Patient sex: M
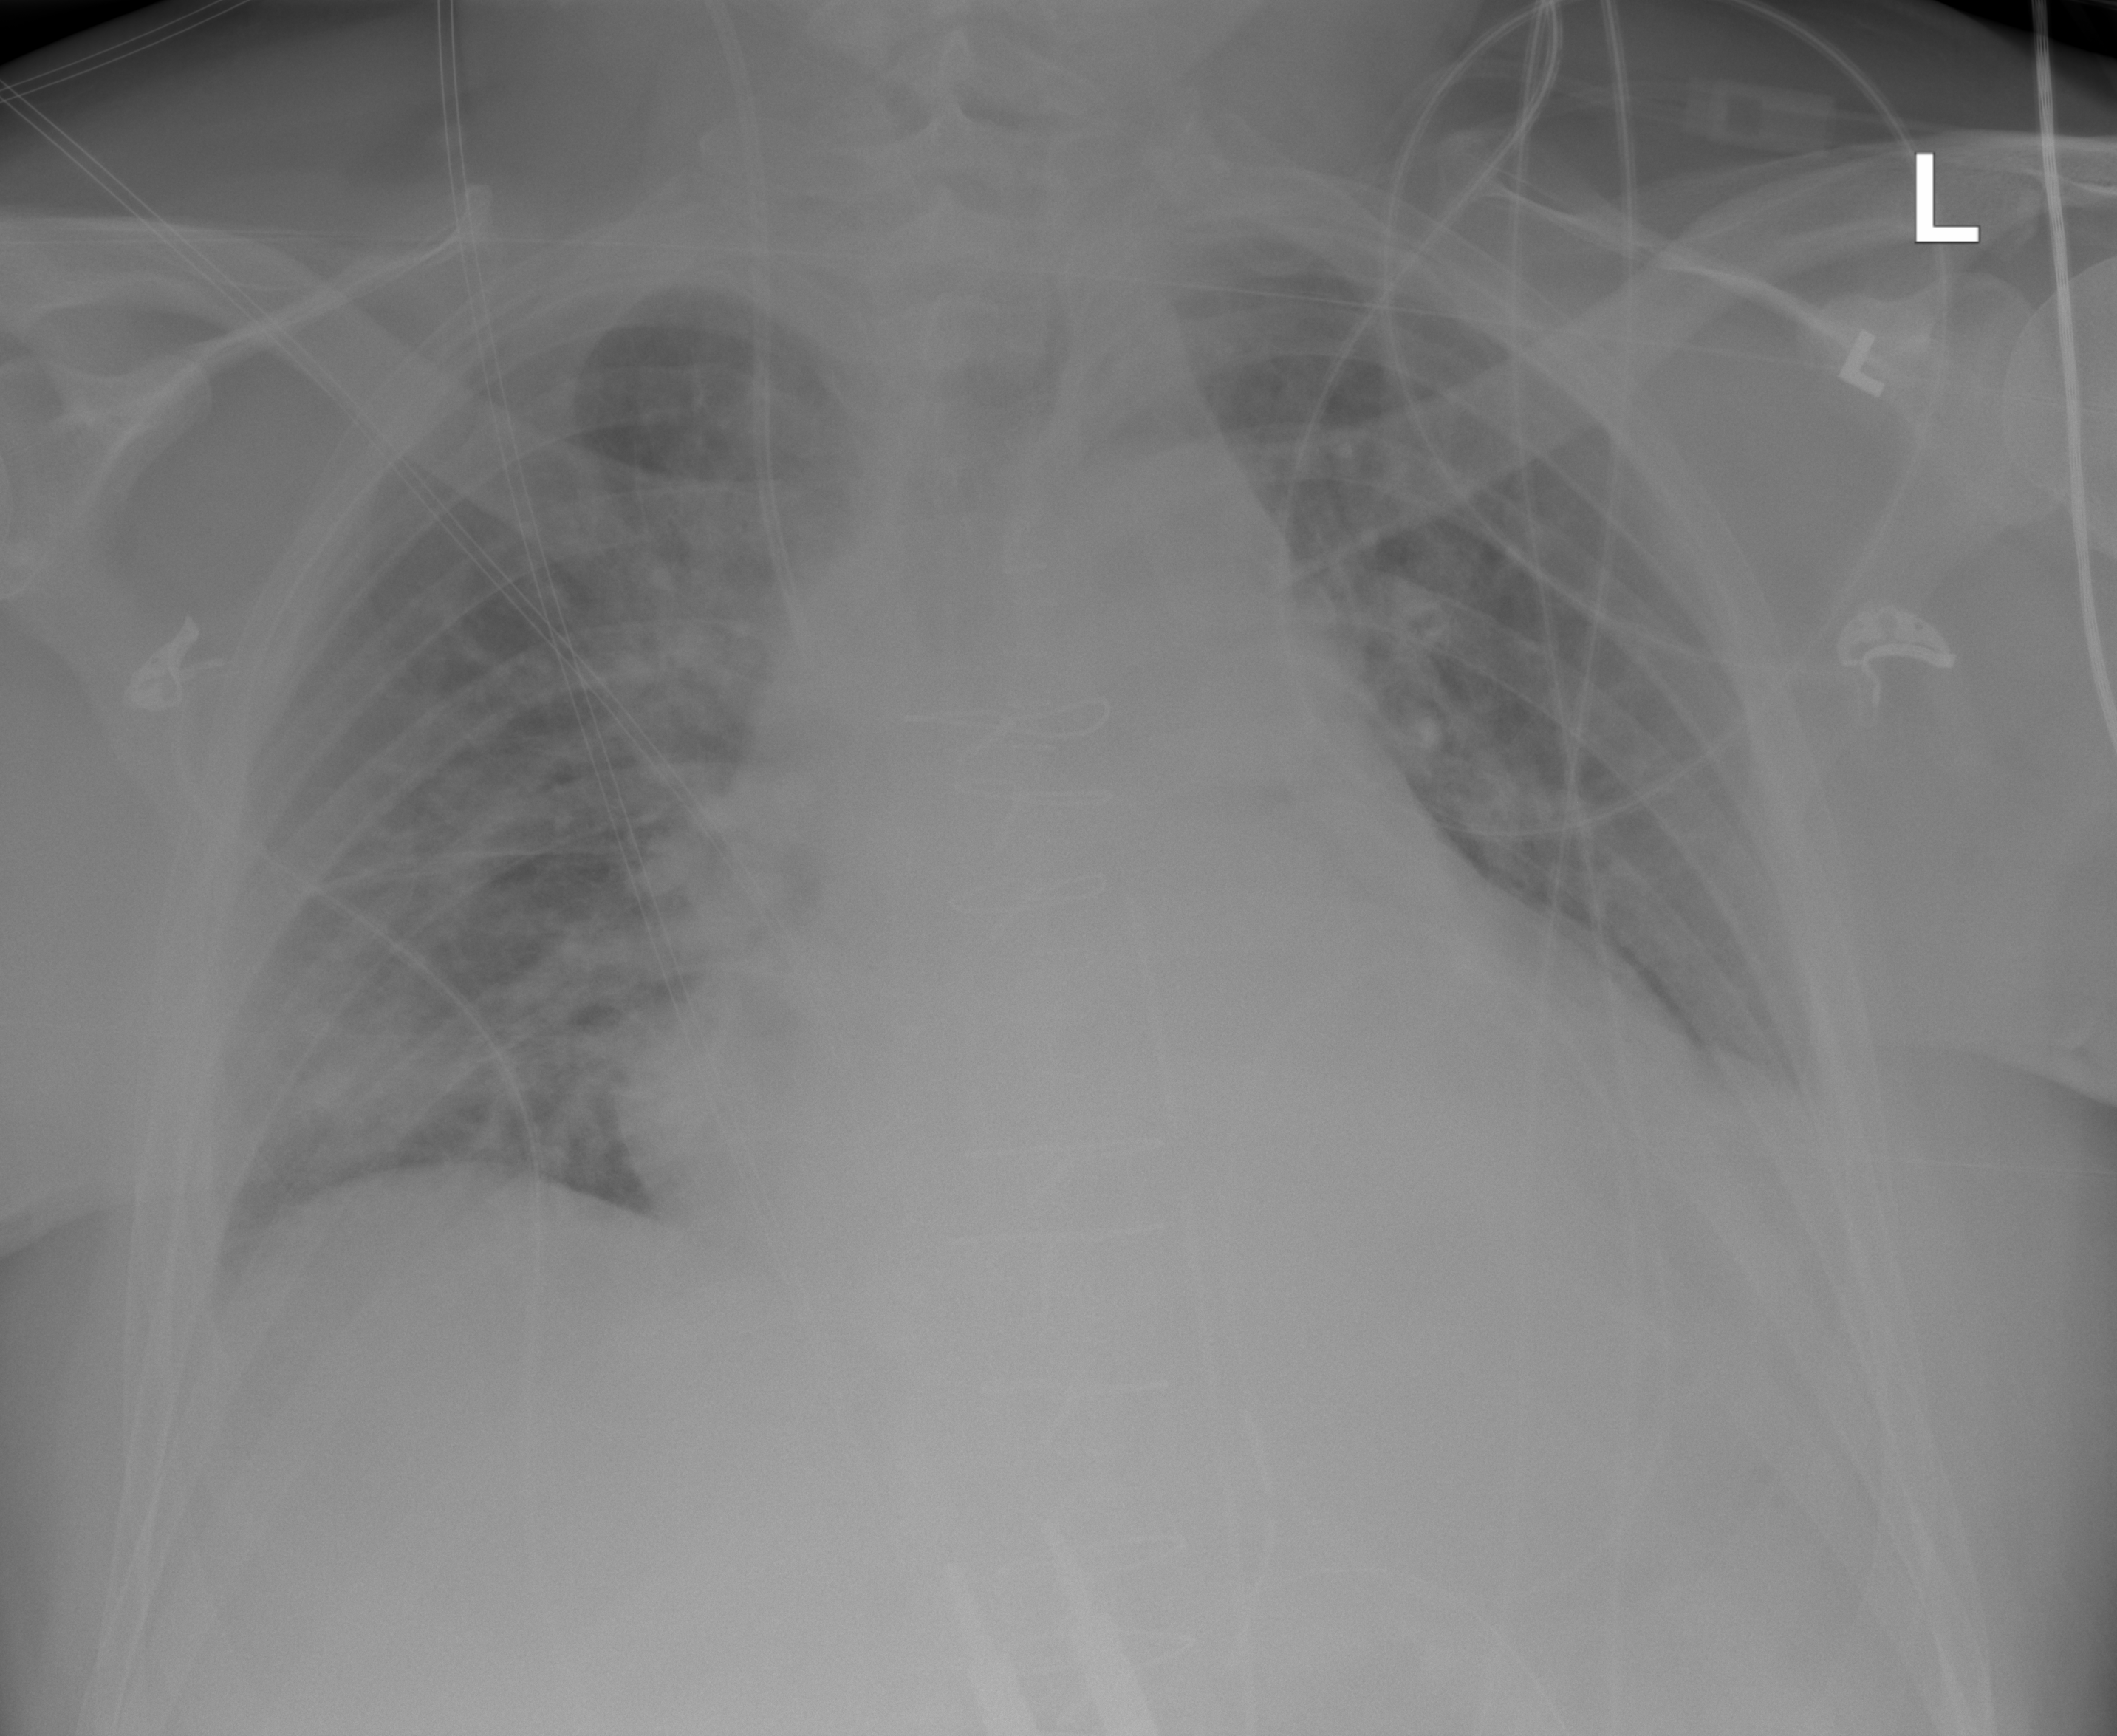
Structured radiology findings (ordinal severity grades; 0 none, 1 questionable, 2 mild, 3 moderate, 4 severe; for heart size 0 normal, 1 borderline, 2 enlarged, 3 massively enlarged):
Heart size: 2
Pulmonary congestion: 2
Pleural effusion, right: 0
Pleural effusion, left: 2
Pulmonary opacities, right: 1
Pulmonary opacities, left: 0
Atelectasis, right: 2
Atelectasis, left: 2